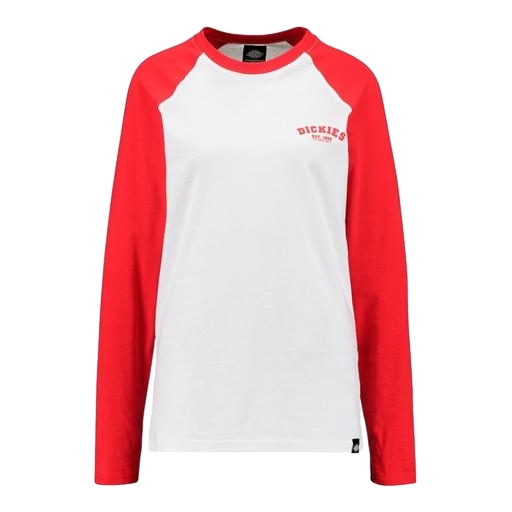
longsleeve t-shirt, red classic baseball tee, multicolor long sleeve raglan t-shirt logo, white background